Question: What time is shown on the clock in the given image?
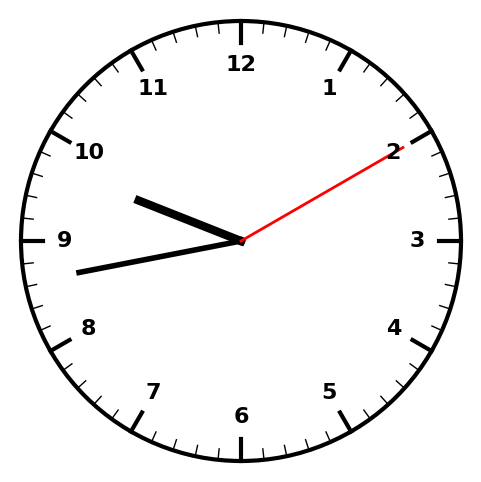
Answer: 09:43:10